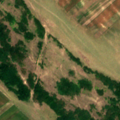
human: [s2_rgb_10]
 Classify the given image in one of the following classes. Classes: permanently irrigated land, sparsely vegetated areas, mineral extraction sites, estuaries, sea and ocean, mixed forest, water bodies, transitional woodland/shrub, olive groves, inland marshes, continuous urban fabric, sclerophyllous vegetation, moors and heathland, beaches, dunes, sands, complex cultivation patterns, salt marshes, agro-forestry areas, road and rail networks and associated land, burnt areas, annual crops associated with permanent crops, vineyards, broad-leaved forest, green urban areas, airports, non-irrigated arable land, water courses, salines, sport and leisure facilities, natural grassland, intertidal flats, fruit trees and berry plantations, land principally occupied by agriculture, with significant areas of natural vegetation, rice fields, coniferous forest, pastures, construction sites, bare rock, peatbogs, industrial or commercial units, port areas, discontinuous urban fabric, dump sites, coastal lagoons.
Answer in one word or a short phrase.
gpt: non-irrigated arable land, complex cultivation patterns, broad-leaved forest, natural grassland, transitional woodland/shrub